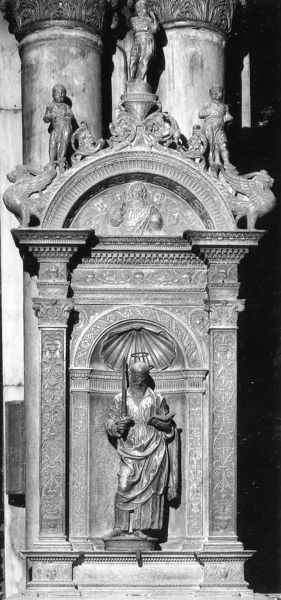
Titel: Altar des hl. Paulus
Künstler: Antonio Rizzo
Standort: Venedig, S. Marco (EU - I - Venetien)
Schlagwörter: mann, frau, grau, pfeiler, säulen, architektur, bibel, kirche, figur, gewand, statue, relief, jungen, pilaster, figuren, bischof, foto, bögen, nische, schwert, heiligenschein, heiliger, muschel, drachen, triumphbogenmotiv, halbrelief